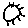
Label: sun